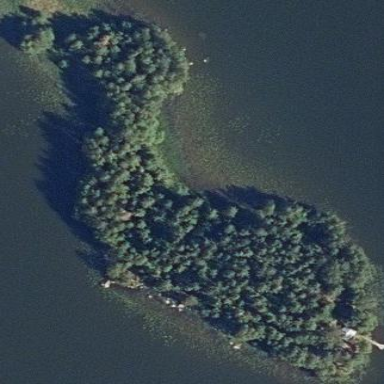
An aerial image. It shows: Islet.